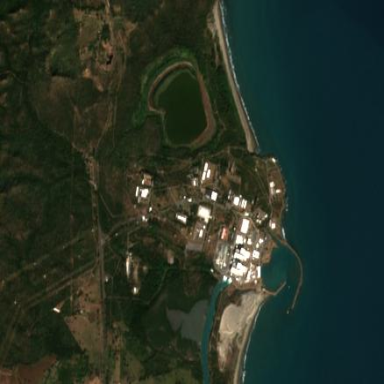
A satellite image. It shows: Industrial area featuring nuclear power plant.